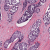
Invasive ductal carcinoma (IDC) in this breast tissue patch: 1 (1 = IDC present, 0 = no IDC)